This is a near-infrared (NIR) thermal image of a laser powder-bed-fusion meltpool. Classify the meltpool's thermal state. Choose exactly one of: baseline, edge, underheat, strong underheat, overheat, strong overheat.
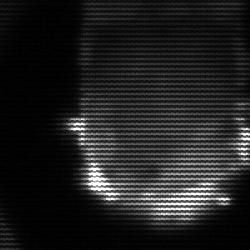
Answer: baseline